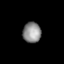
Tissue: skin
Cell type: Epithelial cells
Senescence score: 0.2718
Nuclear area (px): 372
Mean DAPI intensity: 138.78